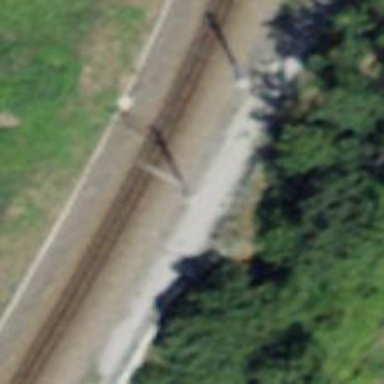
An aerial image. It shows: Catenary mast for power lines.